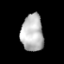
Tissue: lung
Cell type: Epithelial cells
Senescence score: 0.2436
Nuclear area (px): 807
Mean DAPI intensity: 185.539